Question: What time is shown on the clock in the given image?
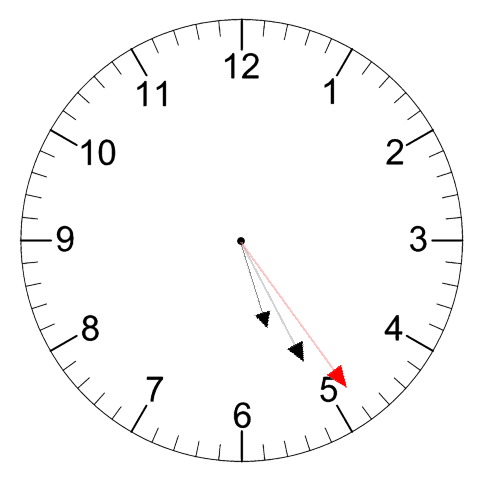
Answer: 05:25:24